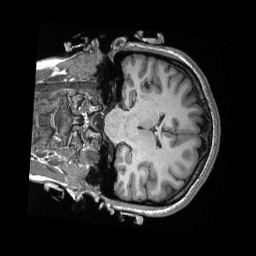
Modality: T1w
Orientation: coronal
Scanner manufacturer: siemens
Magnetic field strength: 3 T
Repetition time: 2.3 s
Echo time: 0.00308 s